Interaction volume radius: 5 \u00c5
Interaction volume height: 35 \u00c5
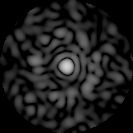
Disorder parameter: 0.8195